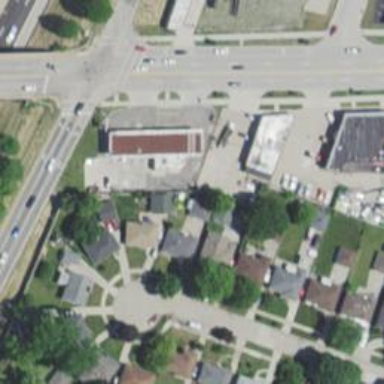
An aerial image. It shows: Convenience shop.